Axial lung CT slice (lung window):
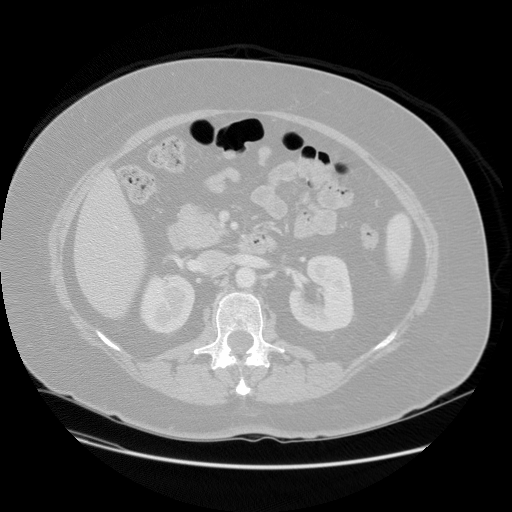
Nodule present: no